Question: I am using Prawn to generate a pdf receipt. Ideally I would like the following format:
- - - -
However when it goes to the second page there is a huge gap on the top from the Header spacing. How can I prevent it from adding the extra spacing on top?
Here is the code generating the receipt below (Sorry there is a lot of code):
'''
class OrderPdf < Prawn::Document
def initialize(order)
super()
@order = order
bounding_box([10, 700], :width => 500) do
logo
end
message
date_shipped
order_number
bounding_box([0, -70], :width => 2000) do
bounding_box([65, 560], :width => 200) do
shipping_address
end
bounding_box([320, 560], :width => 200) do
payment_method
end
bounding_box([25, 450], :width => 500, :position => :center) do
line_items
end
end
end
def logo
image "#{Rails.root}/app/assets/images/letterhead-header.jpg" , :scale => 0.25, :position => :center
end
def message
move_down 20
text "Thanks for shopping with Dwellers. If you have any questions, please email support@dwellers.com"
end
def date_shipped
move_down 10
data = [["Shipment on #{@order.date_to_ship.strftime("%B %d, %Y")}",
"Items: #{@order.order_items.count}",
"Total: #{helpers.humanized_money(Money.new((@order.total_cents), "USD"), {:no_cents_if_whole => false, :symbol => true})}"]]
table data do
cells.style(:borders => [], :background_color => "DDDDDD", :valign => :center)
column(0).font_style = :bold
column(0).width = 400
column(0).size = 18
end
end
def order_number
move_down 10
# order_id = Digest::MD5.hexdigest "#{@order.id}#{@order.date_to_ship}"
text "Order\# #{@order.number}", size: 14, style: :bold
end
def shipping_address
move_down 10
text "Shipping address:", size: 14, style: :bold
indent(20) do
text "#{@order.user.name} #{@order.user.name_last}"
address_fields = @order.user.address.split(",")
text "#{address_fields[0]}"
if !address_fields[1].empty?
text "#{address_fields[1]}"
end
text "#{address_fields[2]}, #{address_fields[3]} #{address_fields[4]}"
end
end
def payment_method
move_down 10
@card = @order.user.card
text "Payment Information:", size: 14, style: :bold
if @card != nil
indent(20) do
text "#{@card[:card_type].capitalize} **** **** **** #{@card[:last_four]}"
billing_address
end
end
end
def billing_address
move_down 10
@billing_address = @order.user.billing_address.split
address_fields = @order.user.billing_address.split(",")
text "#{@card[:name]}"
text "#{address_fields[0]}"
if !address_fields[1].empty?
text "#{address_fields[1]}"
end
text "#{address_fields[2]}, #{address_fields[3]} #{address_fields[4]}"
end
def line_items
move_down 10
text "In this shipment:", size: 14, style: :bold
table line_item_rows + summary do
row(0).font_style = :bold
columns(1..3).align = :left
self.header = true
cells.style(:borders => [])
column(0).width = 380
row(row_heights().length-5).borders = [:bottom]
row(row_heights().length-2..row_heights().length-1).column(1).font_style = :bold
row(row_heights().length-1).column(1..2).size = 14
end
end
def line_item_rows
[["Item names", "Qty", "Price"]] +
@order.order_items.map do |order_item|
product = order_item.item.name + " - " + order_item.item.description
quantity = " x " +order_item.quantity.to_s
[product, quantity, helpers.humanized_money(Money.new((order_item.price_paid_cents), "USD"), {:no_cents_if_whole => false, :symbol => true})]
end
end
def summary
# move_down 15
data = [["", "", ""],
["Subtotal:", "Shipping:", "Total:"],
[helpers.humanized_money(Money.new((@order.subtotal_cents), "USD"), {:no_cents_if_whole => false, :symbol => true}),
helpers.humanized_money(Money.new((@order.shipping_fee_cents), "USD"), {:no_cents_if_whole => false, :symbol => true}),
helpers.humanized_money(Money.new(@order.total_cents, "USD"), {:no_cents_if_whole => false, :symbol => true})]].transpose
end
# Need this to get access to View Helpers, such as number_to_currency
def helpers
ActionController::Base.helpers
end
end
'''
Below is how the receipt looks like.

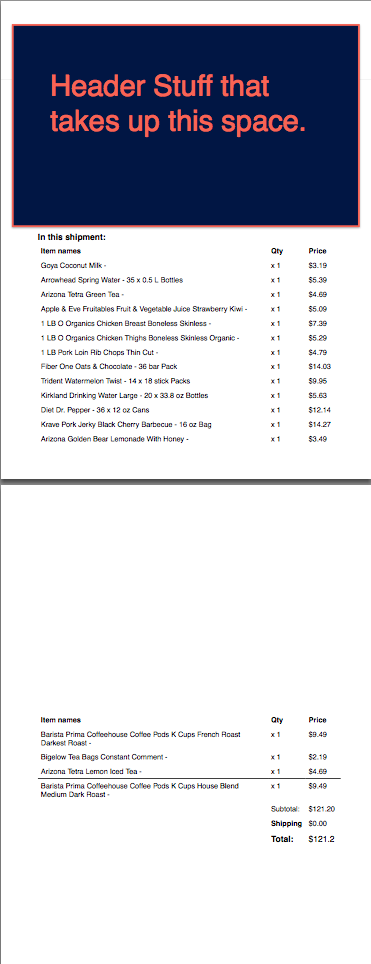
Answer: For your flowing text that is beneath the header, you can use a 'span' rather than a 'bounding_box', and it will start at the top of the page. There are some examples in the manual, just search for 'span' in there:
<URL>